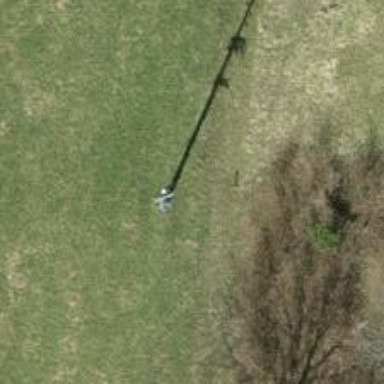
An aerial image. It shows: Power pole.